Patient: sex M, age 69
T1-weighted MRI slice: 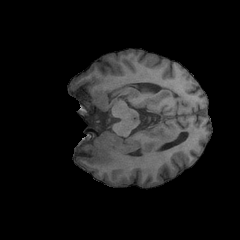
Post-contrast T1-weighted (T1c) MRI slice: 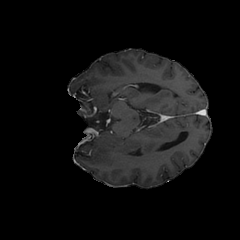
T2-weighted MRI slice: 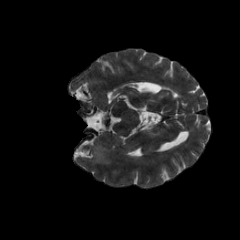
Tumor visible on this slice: yes
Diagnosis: Glioblastoma, IDH-wildtype
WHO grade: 4